Aerial crown-view tile of a tropical tree (Barro Colorado Island, Panama), acquired 20240813:
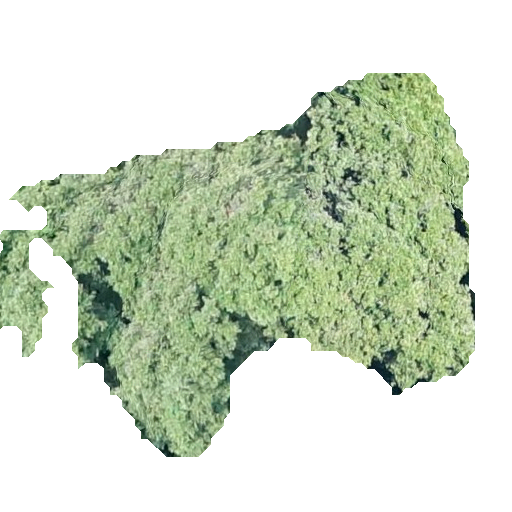
Species: Prioria copaifera
GBIF accepted scientific name: Prioria copaifera
Crown area: 167.747 m²